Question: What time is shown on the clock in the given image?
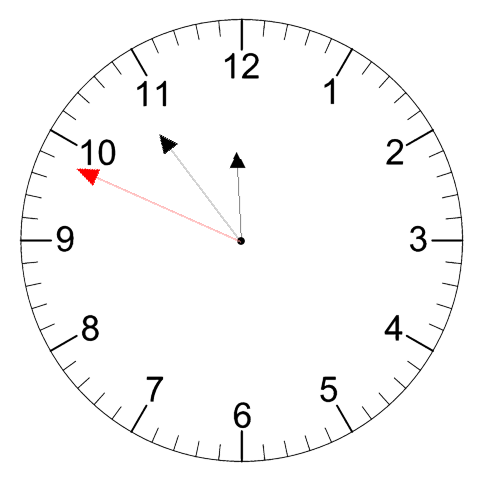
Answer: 11:53:49